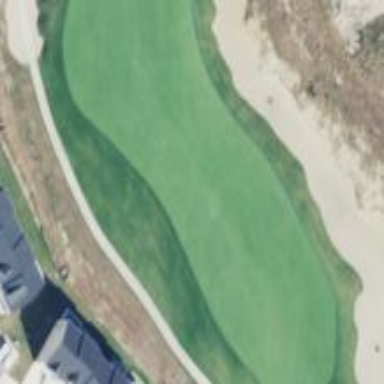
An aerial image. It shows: Sandy area is golf bunker.